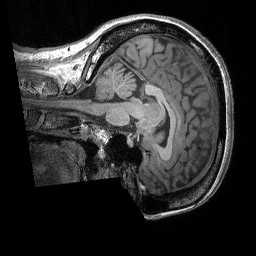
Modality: T1w
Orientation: sagittal
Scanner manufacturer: siemens
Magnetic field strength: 3 T
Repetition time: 2.3 s
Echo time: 0.00298 s